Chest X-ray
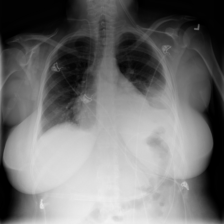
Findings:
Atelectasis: positive
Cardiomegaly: negative
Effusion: positive
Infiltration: positive
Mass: negative
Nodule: negative
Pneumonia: negative
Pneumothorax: negative
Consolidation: negative
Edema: negative
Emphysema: negative
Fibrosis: negative
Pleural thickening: negative
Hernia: negative